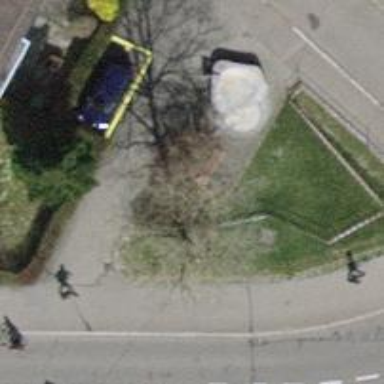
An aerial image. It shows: Bench.